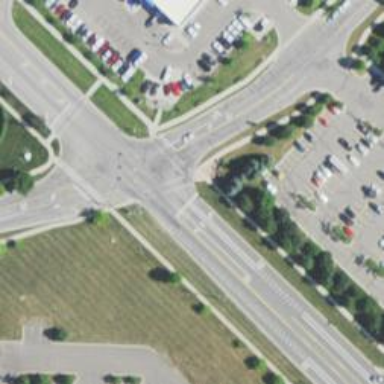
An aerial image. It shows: Marked crossing on footway.